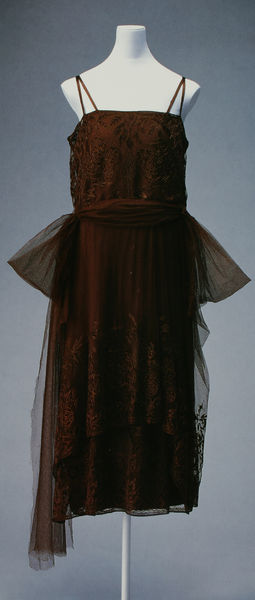
Titel: Abendkleid
Künstler: Gabrielle Chanel
Standort: Kyoto (Japan)
Institution: Kyoto Costume Institute
Schlagwörter: blau, dunkel, schatten, weiß, abend, braun, brust, busen, elegant, frau, hell, kleid, licht, schwarz, gürtel, rot, ball, fest, mode, rock, schleife, arm, arme, band, falten, spitze, hals, kostüm, stoff, stoffe, spitzen, schulter, schultern, seide, stock, taille, brüste, modell, stab, tüll, falte, weiblich, verzierung, robe, metall, rüsche, rüschen, abendkleid, foto, fotografie, stiel, schlicht, puppe, bast, hüfte, durchsichtig, trägerkleid, garderobe, kleiderständer, ständer, museum, träger, design, top, kyoto, lagen, chiffon, cocktail, spaghettiträger, stickere